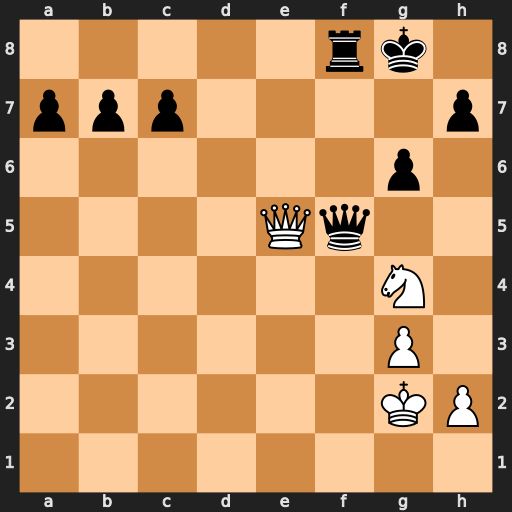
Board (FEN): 5rk1/ppp4p/6p1/4Qq2/6N1/6P1/6KP/8
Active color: w
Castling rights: -
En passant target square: -
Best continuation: Nh6#